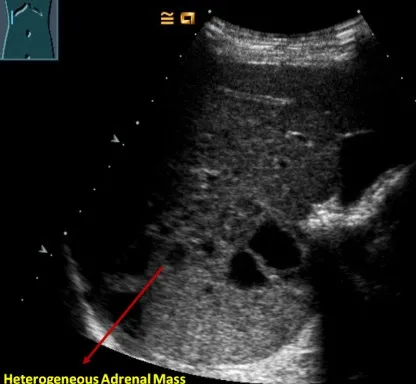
Abdominal ultrasound depicting a large mixed cystic/solid right adrenal mass.
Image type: radiology (ultrasound)